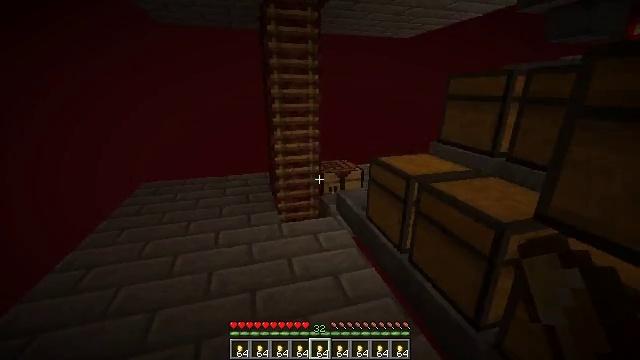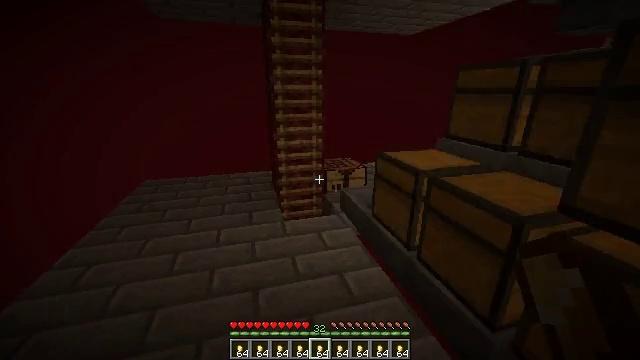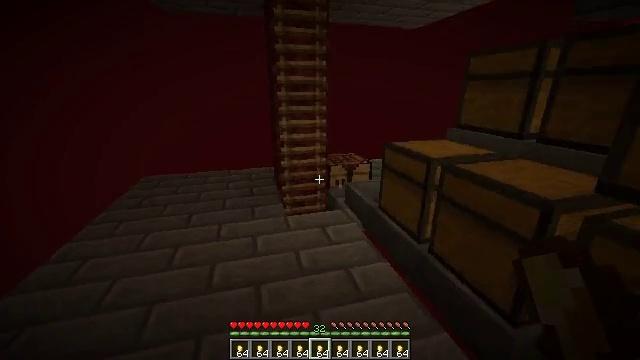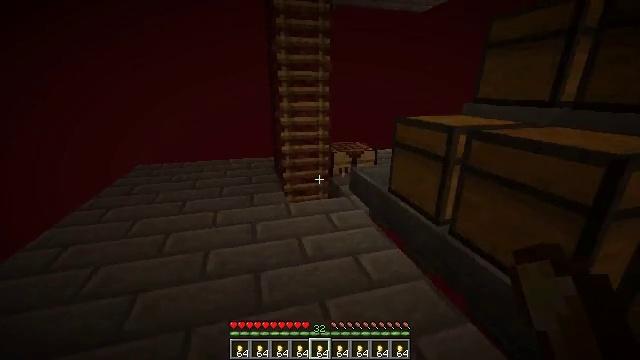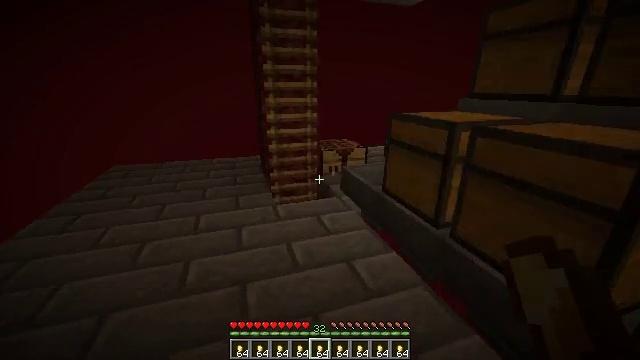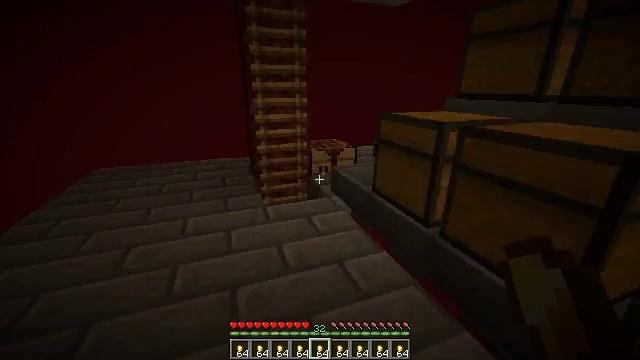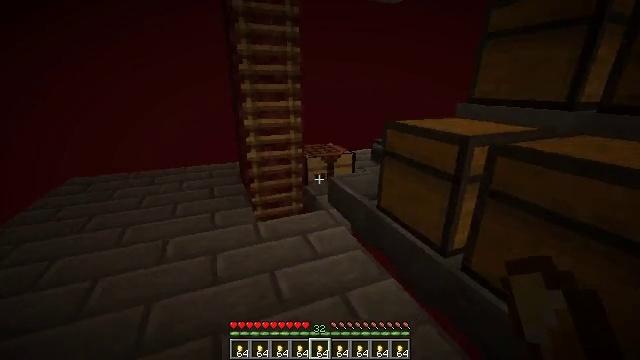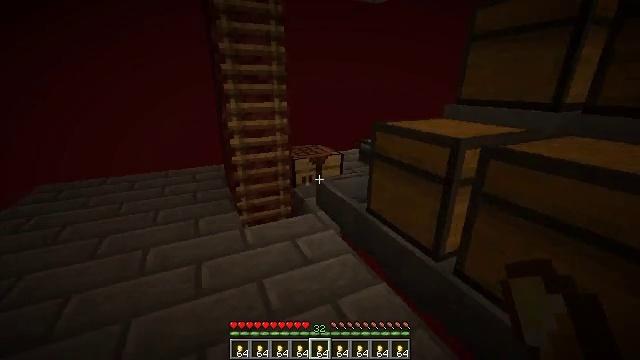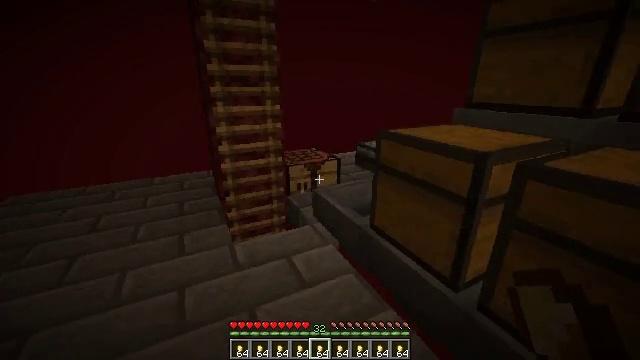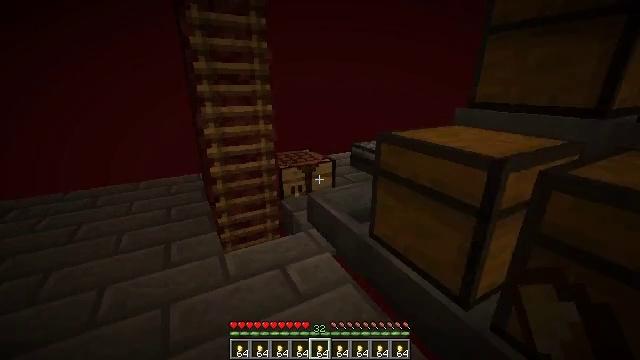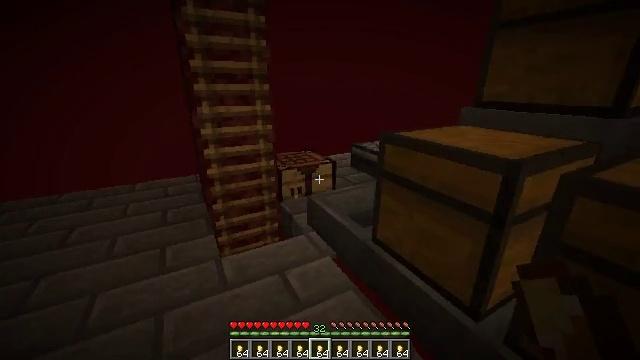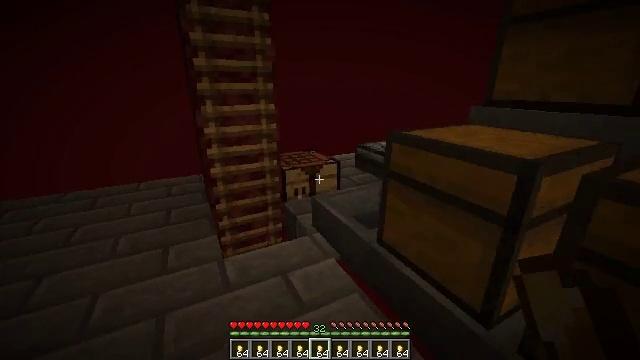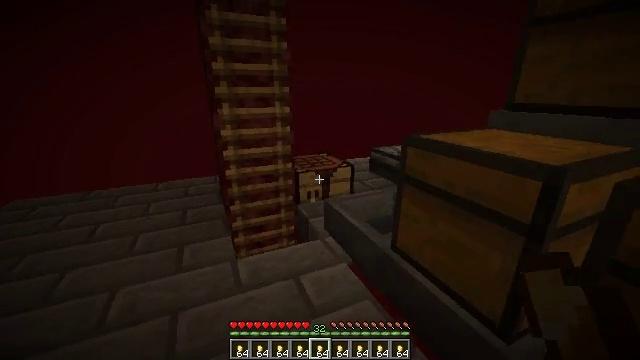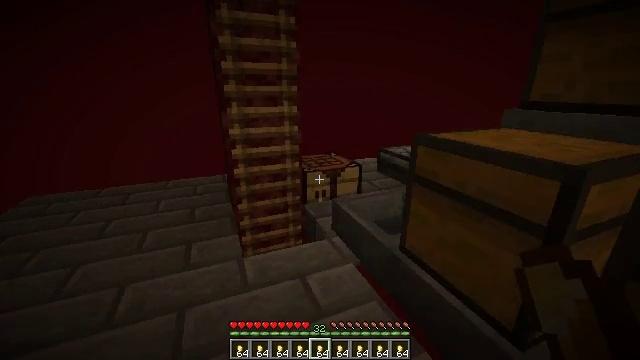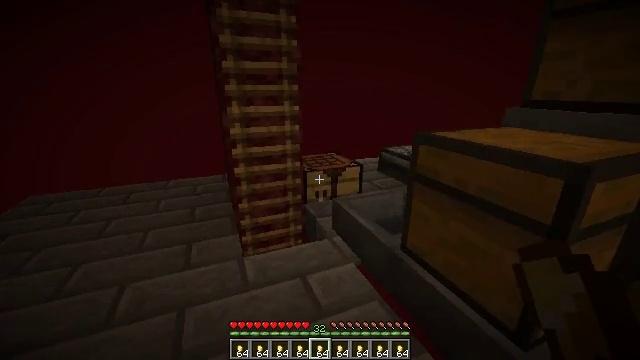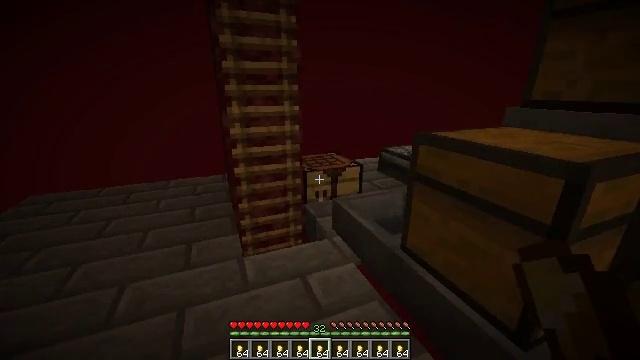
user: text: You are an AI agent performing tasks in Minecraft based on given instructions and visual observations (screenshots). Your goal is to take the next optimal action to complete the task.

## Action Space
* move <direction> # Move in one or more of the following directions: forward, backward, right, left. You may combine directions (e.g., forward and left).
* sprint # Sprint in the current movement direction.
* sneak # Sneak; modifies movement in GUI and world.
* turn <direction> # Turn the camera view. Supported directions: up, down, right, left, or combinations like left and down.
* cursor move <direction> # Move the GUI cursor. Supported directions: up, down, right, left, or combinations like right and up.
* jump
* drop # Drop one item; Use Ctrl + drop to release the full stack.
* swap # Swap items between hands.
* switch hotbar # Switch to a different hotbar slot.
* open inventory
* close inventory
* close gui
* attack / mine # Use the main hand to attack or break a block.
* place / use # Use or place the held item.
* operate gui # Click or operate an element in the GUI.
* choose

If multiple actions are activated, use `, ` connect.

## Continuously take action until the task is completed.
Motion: motion action
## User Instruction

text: Craft the gold ingot using the furnace.
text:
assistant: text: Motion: move forward
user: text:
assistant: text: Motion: move forward
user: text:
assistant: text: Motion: move forward
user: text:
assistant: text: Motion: move forward, turn right
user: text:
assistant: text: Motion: move forward, turn right
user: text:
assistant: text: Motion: move forward, turn right
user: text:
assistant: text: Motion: move forward, turn right
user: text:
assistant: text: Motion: move forward, turn right
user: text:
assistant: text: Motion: turn right
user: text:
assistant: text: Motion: no_op
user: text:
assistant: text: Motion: no_op
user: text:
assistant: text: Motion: turn left
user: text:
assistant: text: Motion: turn left
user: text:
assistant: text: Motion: no_op
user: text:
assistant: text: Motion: use / place
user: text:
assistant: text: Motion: use / place
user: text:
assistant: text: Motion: use / place
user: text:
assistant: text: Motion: no_op
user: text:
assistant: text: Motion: no_op
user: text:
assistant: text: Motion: open gui
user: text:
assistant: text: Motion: no_op
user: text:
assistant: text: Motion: cursor move left and up
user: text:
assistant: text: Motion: cursor move left and up
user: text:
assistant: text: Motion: cursor move left and up
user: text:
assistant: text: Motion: no_op
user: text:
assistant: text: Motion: no_op
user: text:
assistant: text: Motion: cursor move left
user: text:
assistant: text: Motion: cursor move left and up
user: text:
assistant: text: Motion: cursor move left
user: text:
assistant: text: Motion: no_op